Question: I have this folowing polygon.
'''
library(ggplot2)
library(sf)
#> Linking to GEOS 3.11.1, GDAL 3.6.2, PROJ 9.1.1; sf_use_s2() is TRUE
poly <- st_polygon(list(rbind(
c(-90, 70),
c(-40, 70),
c(-40, 74),
c(-90, 74),
c(-90, 70)
))) |>
st_sfc() |>
st_segmentize(5) |>
st_set_crs(4326) |>
st_as_sf() |>
st_transform(3413) |>
st_cast("POLYGON")
ggplot() +
geom_sf(data = poly) +
theme(
panel.background = element_blank()
)
'''

Is it possible to place the coordinate labels in a way that they would follow the "shape" of the polygon (instead of the plotting area)?
<URL>
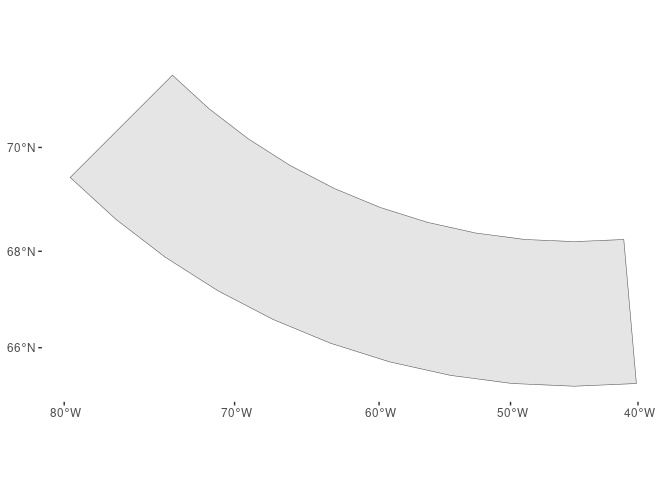
Answer: This isn't natively possible with ggplot, but it is feasible to draw the axes in using 'geomtextpath':
'''
library(geomtextpath)
xvals <- seq(-90, -40, 10)
yvals <- c(70, 72, 74)
xaxis <- lapply(xvals, function(x) {
st_linestring(cbind(c(x - 5, x + 5), c(69, 69)))})|>
st_sfc() |>
st_set_crs(4326) |>
st_transform(crs = 3413) |>
st_as_sf() |>
within(label <- as.character(xvals))
yaxis <- lapply(yvals, function(x) {
st_linestring(cbind(c(-93, -91), c(x, x)))})|>
st_sfc() |>
st_set_crs(4326) |>
st_transform(crs = 3413) |>
st_as_sf() |>
within(label <- as.character(yvals))
ggplot() +
geom_sf(data = poly) +
geom_textsf(data = xaxis, aes(label = label), linewidth = NA) +
geom_textsf(data = yaxis, aes(label = label), linewidth = NA) +
coord_sf(crs = 3413) +
theme_void()
'''
<URL>